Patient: sex M, age 43
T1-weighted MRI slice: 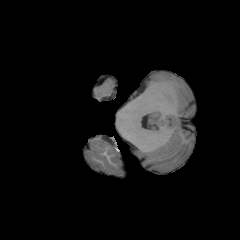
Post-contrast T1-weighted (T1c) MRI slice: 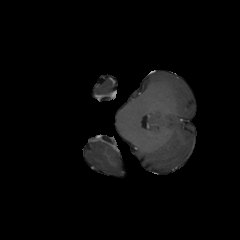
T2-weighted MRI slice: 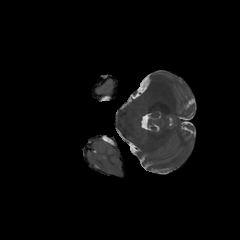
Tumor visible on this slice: no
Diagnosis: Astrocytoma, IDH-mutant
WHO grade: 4